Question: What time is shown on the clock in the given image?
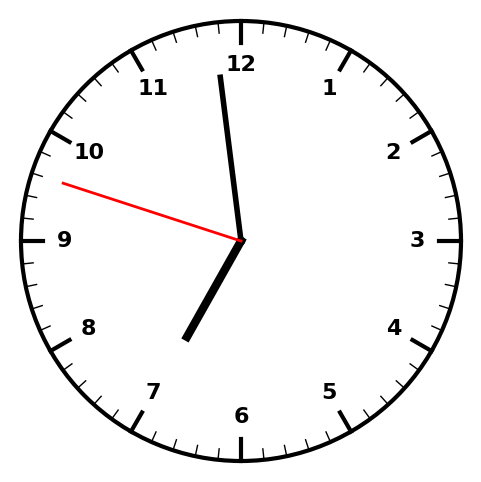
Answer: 06:58:48